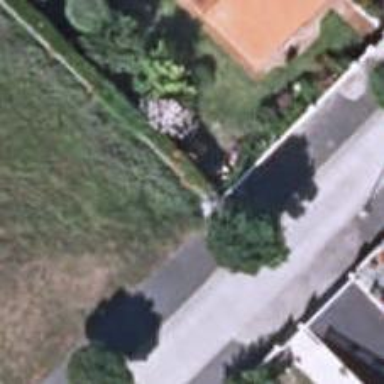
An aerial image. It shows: Fence is in the image.